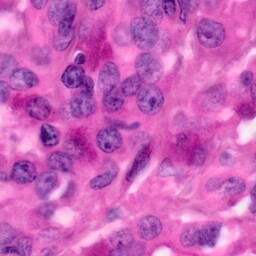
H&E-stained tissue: Pancreatic